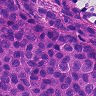
Metastatic tissue present: yes